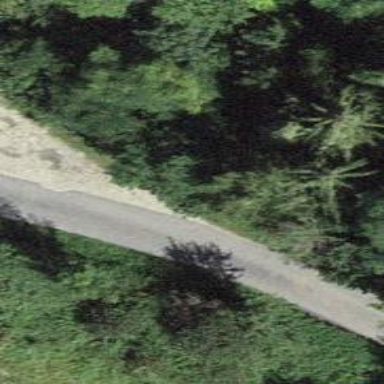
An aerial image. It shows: Unclassified road with asphalt surface.